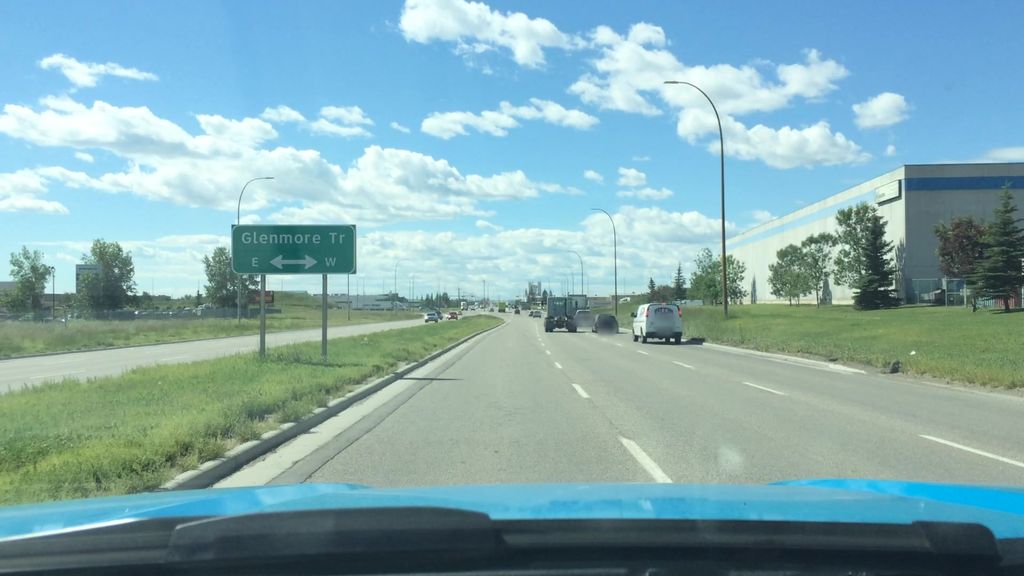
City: calgary